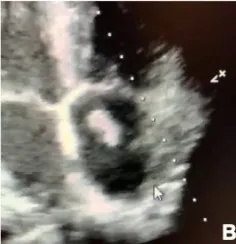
Transthoracic.
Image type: radiology (ultrasound)